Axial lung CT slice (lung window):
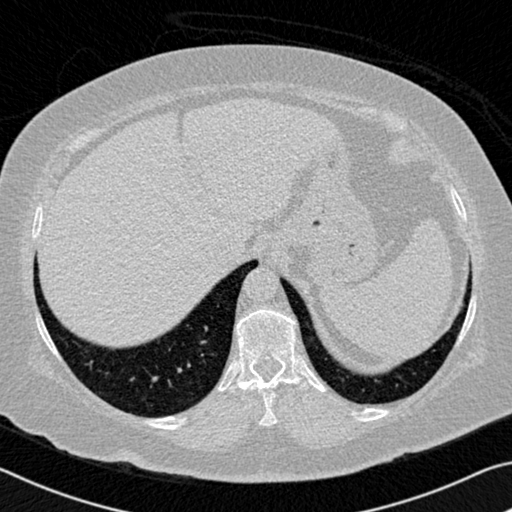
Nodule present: no